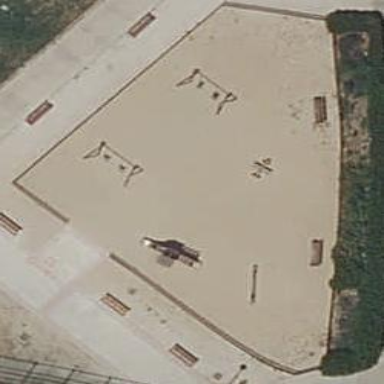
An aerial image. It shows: Playground area for leisure activities on the land.